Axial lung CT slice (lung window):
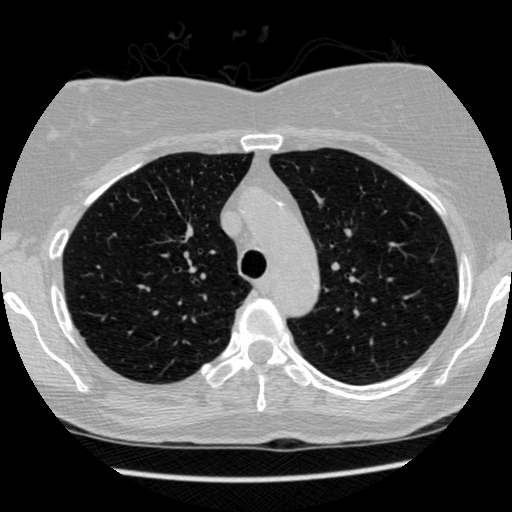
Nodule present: no